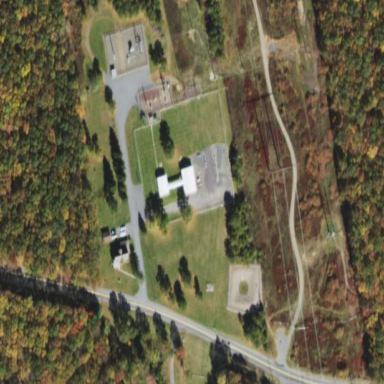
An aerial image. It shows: Gas substation.